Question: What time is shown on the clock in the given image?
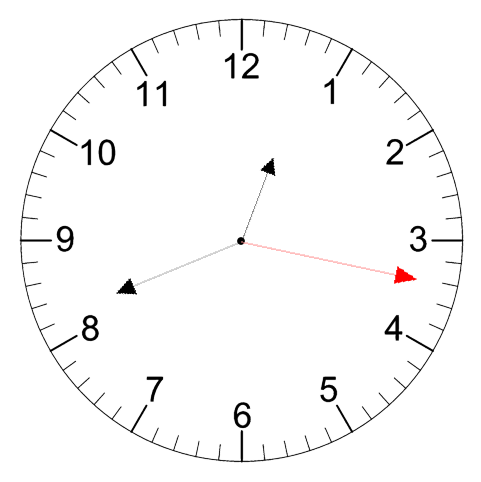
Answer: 12:41:17